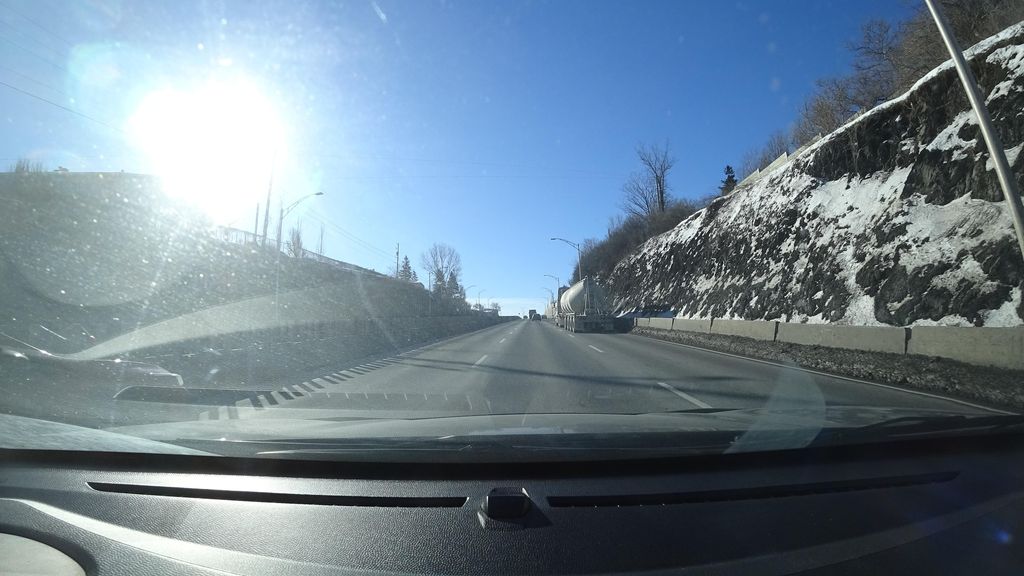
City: quebec_city